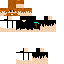
A female human skin with medium skin, wearing brown long hair dressed in a blue hoodie and black pants, featuring a closed mouth.